Field crop: maize
Growth stage: 2
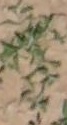
Species: atriplex